Question: Consider the following (abstract) situation:
Two entities. There are two aggregation relationships between the two entities.
The diagram looks like this:

I know this might sound vague, but is there anything wrong with this picture?
I mean, are there any (obvious) problems that could arise from this kind of design?
Or am I being paranoid and there's absolutely nothing wrong with two (or more) aggregation relationships between two entities?
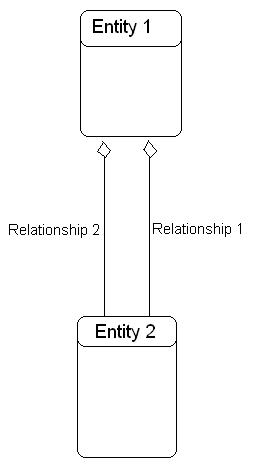
Answer: For me there is nothing wrong in such design.
Your Entity2 will have a different role in each context that's all.